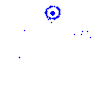
Particle: pion